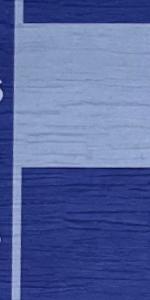
Label: Empty